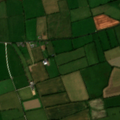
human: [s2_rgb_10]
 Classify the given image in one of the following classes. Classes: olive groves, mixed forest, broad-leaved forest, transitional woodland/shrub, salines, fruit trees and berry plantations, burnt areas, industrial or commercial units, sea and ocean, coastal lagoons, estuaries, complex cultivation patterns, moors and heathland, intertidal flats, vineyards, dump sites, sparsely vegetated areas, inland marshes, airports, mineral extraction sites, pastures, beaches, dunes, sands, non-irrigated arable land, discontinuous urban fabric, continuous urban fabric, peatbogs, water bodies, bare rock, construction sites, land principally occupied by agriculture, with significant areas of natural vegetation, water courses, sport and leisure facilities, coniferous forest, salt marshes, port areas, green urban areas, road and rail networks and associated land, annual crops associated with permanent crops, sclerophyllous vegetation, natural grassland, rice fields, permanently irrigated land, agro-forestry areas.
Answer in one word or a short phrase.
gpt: non-irrigated arable land, pastures